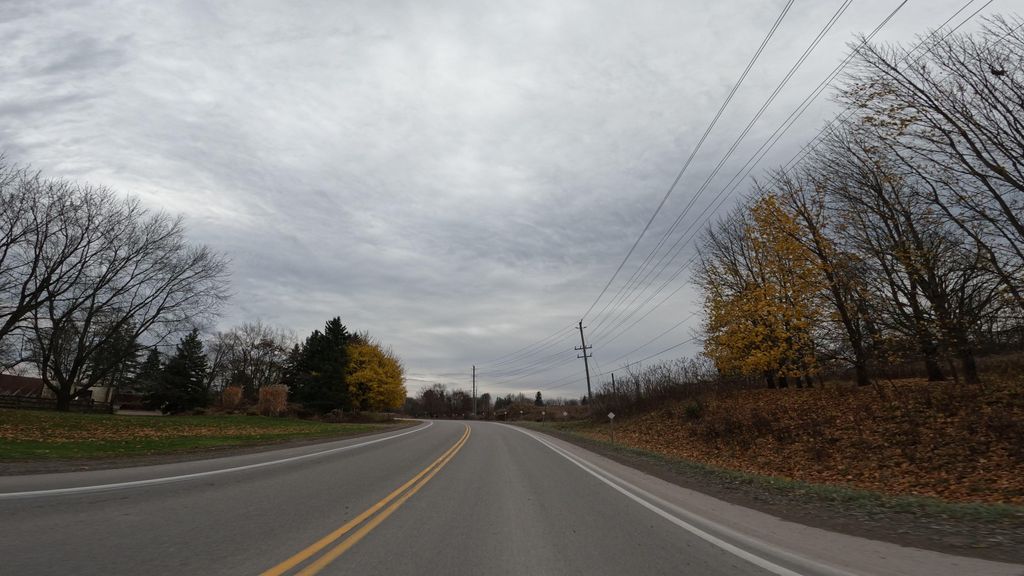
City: hamilton